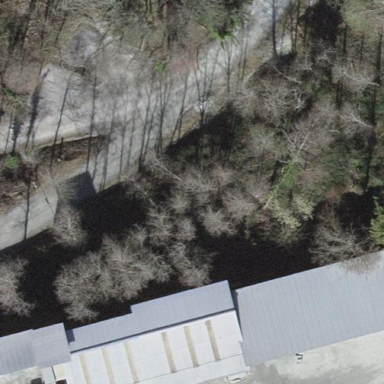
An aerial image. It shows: Manufacturing building.